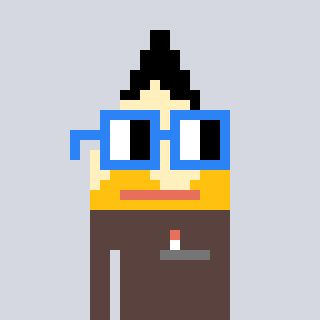
a pixel art character with square blue glasses, a pencil-shaped head and a darkbrown-colored body on a cool background